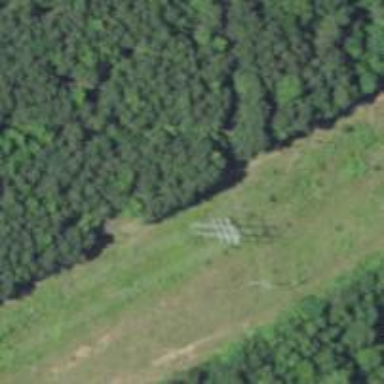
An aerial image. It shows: Power pole.